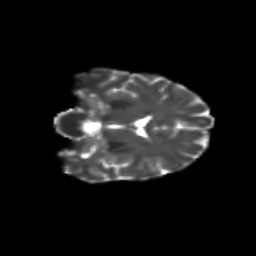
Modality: T2w
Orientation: coronal
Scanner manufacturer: siemens
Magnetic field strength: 3 T
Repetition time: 9.2 s
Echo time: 0.084 s